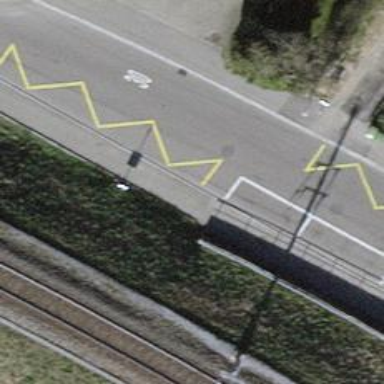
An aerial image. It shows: Bus stop with platform for public transport.